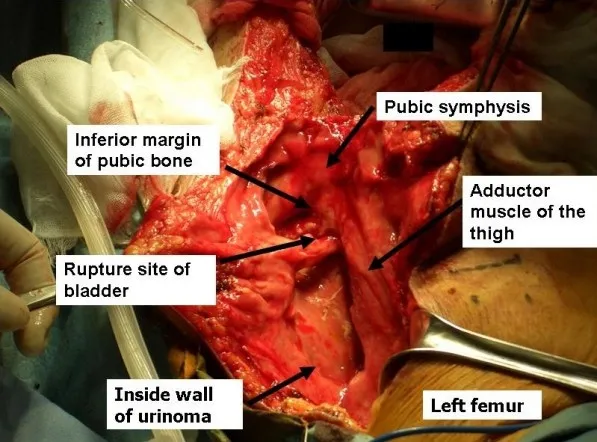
Surgical findings. A midline incision of the lower abdomen was made and the incision was extended through a front of the pubic symphysis to the left thigh. A bladder laceration was found in the inferior margin of the pubic symphysis. Partial laceration of the left femoral adductor muscle at the pubic insertion and an urinoma extending from the anterior surface of the pubic bone to the left thigh were observed. The wall of the urinoma had changed to glossy membranous tissue with a flat smooth surface.
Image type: medical_photograph (other_medical_photograph)